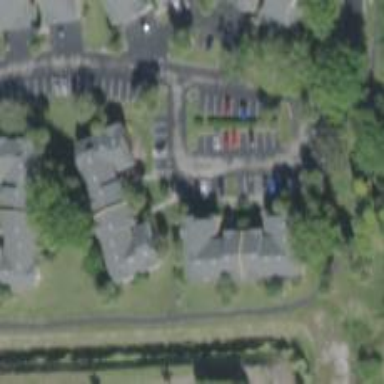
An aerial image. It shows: Parking space.